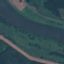
Land use / land cover class: River